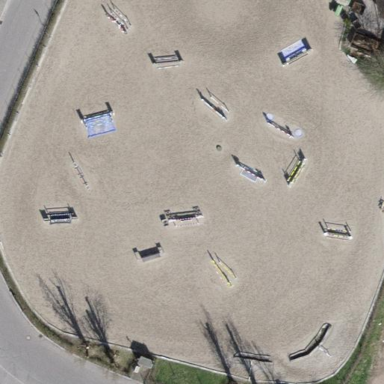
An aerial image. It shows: Equestrian pitch for leisure land activities.